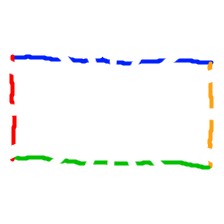
Shape: rectangle